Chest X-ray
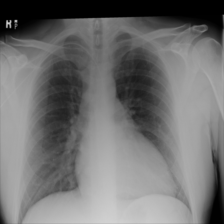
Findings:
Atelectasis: negative
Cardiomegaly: negative
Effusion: negative
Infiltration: negative
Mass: negative
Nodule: negative
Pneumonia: negative
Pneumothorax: negative
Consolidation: negative
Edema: negative
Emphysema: negative
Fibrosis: negative
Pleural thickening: negative
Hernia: negative